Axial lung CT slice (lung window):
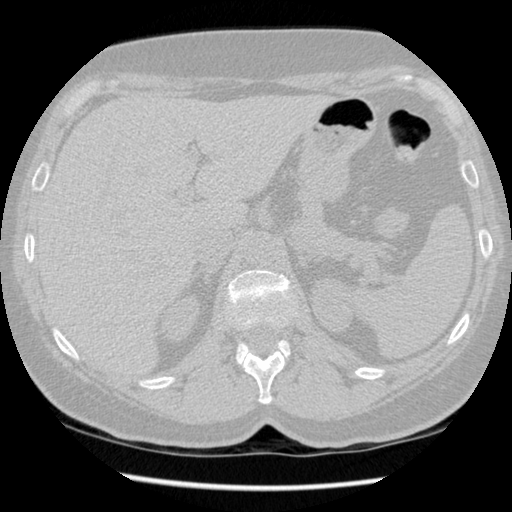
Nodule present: no